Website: slack
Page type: stored-credit-cards
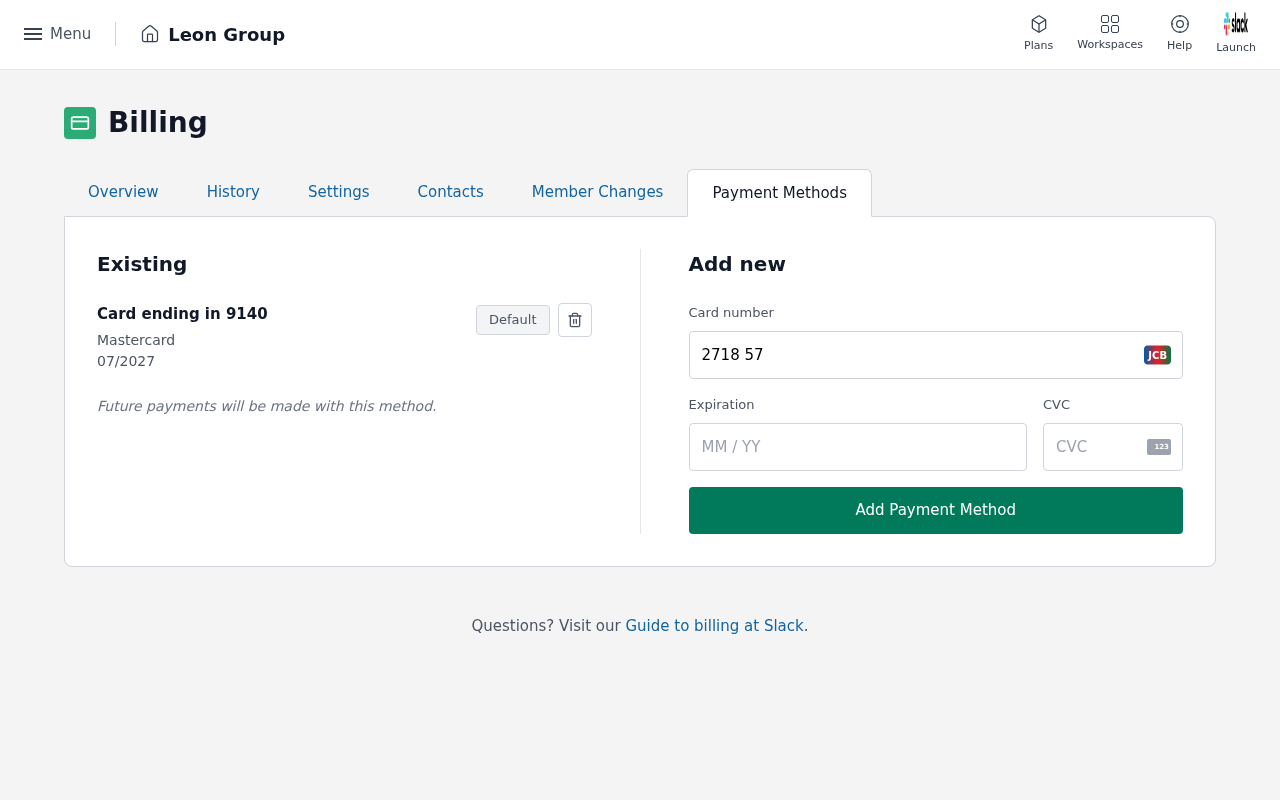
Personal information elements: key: PII_CARD_CVV
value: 453
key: PII_CARD_EXPIRY
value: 07/2027
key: PII_CARD_EXPIRY
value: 07/27
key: PII_CARD_LAST4
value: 9140
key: PII_CARD_NUMBER
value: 2718 5741 8734 9140
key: PII_CARD_TYPE
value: Mastercard
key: PII_COMPANY
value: Leon Group